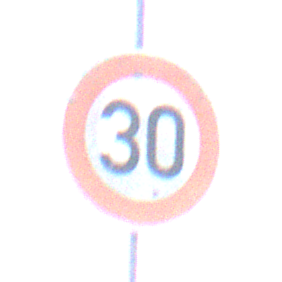
Verkehrszeichen: Geschwindigkeit30
Umgebung: Outdoor, Nature
Tageszeit: MorningAfternoon
Wetter: Clear
Licht: Natural
Jahreszeit: NotSpecified
Kontrast: HighContrast